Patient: sex M, age 48
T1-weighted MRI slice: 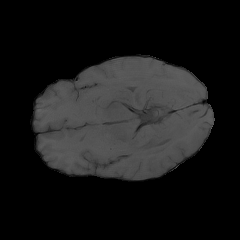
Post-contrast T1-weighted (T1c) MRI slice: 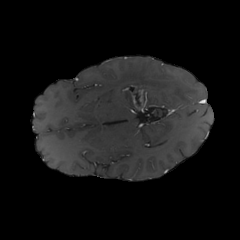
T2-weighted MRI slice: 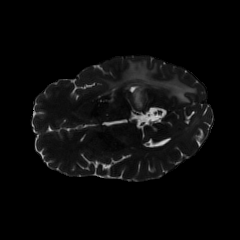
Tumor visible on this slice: yes
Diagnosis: Glioblastoma, IDH-wildtype
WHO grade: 4